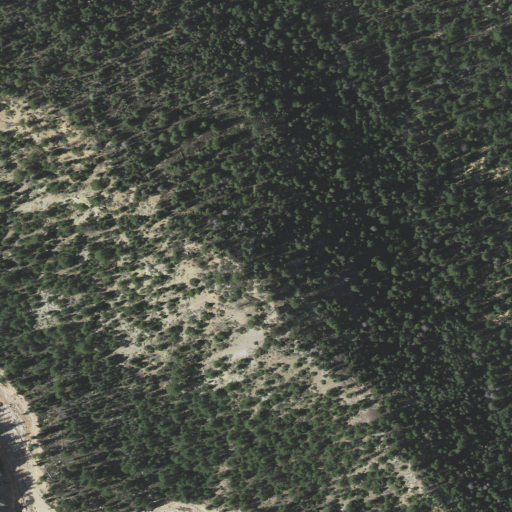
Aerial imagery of mountain in Utah named Meadow Hill containing evergreen forest, mixed forest, and shrub